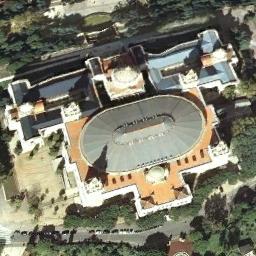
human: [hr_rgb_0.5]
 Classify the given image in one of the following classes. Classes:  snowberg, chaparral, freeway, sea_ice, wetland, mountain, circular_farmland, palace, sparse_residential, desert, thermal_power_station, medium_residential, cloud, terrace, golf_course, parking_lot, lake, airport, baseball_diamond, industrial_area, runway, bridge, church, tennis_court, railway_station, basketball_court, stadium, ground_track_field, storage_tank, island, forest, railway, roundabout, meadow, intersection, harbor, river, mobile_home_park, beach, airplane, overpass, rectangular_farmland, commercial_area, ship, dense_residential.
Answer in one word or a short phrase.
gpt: palace